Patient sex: F
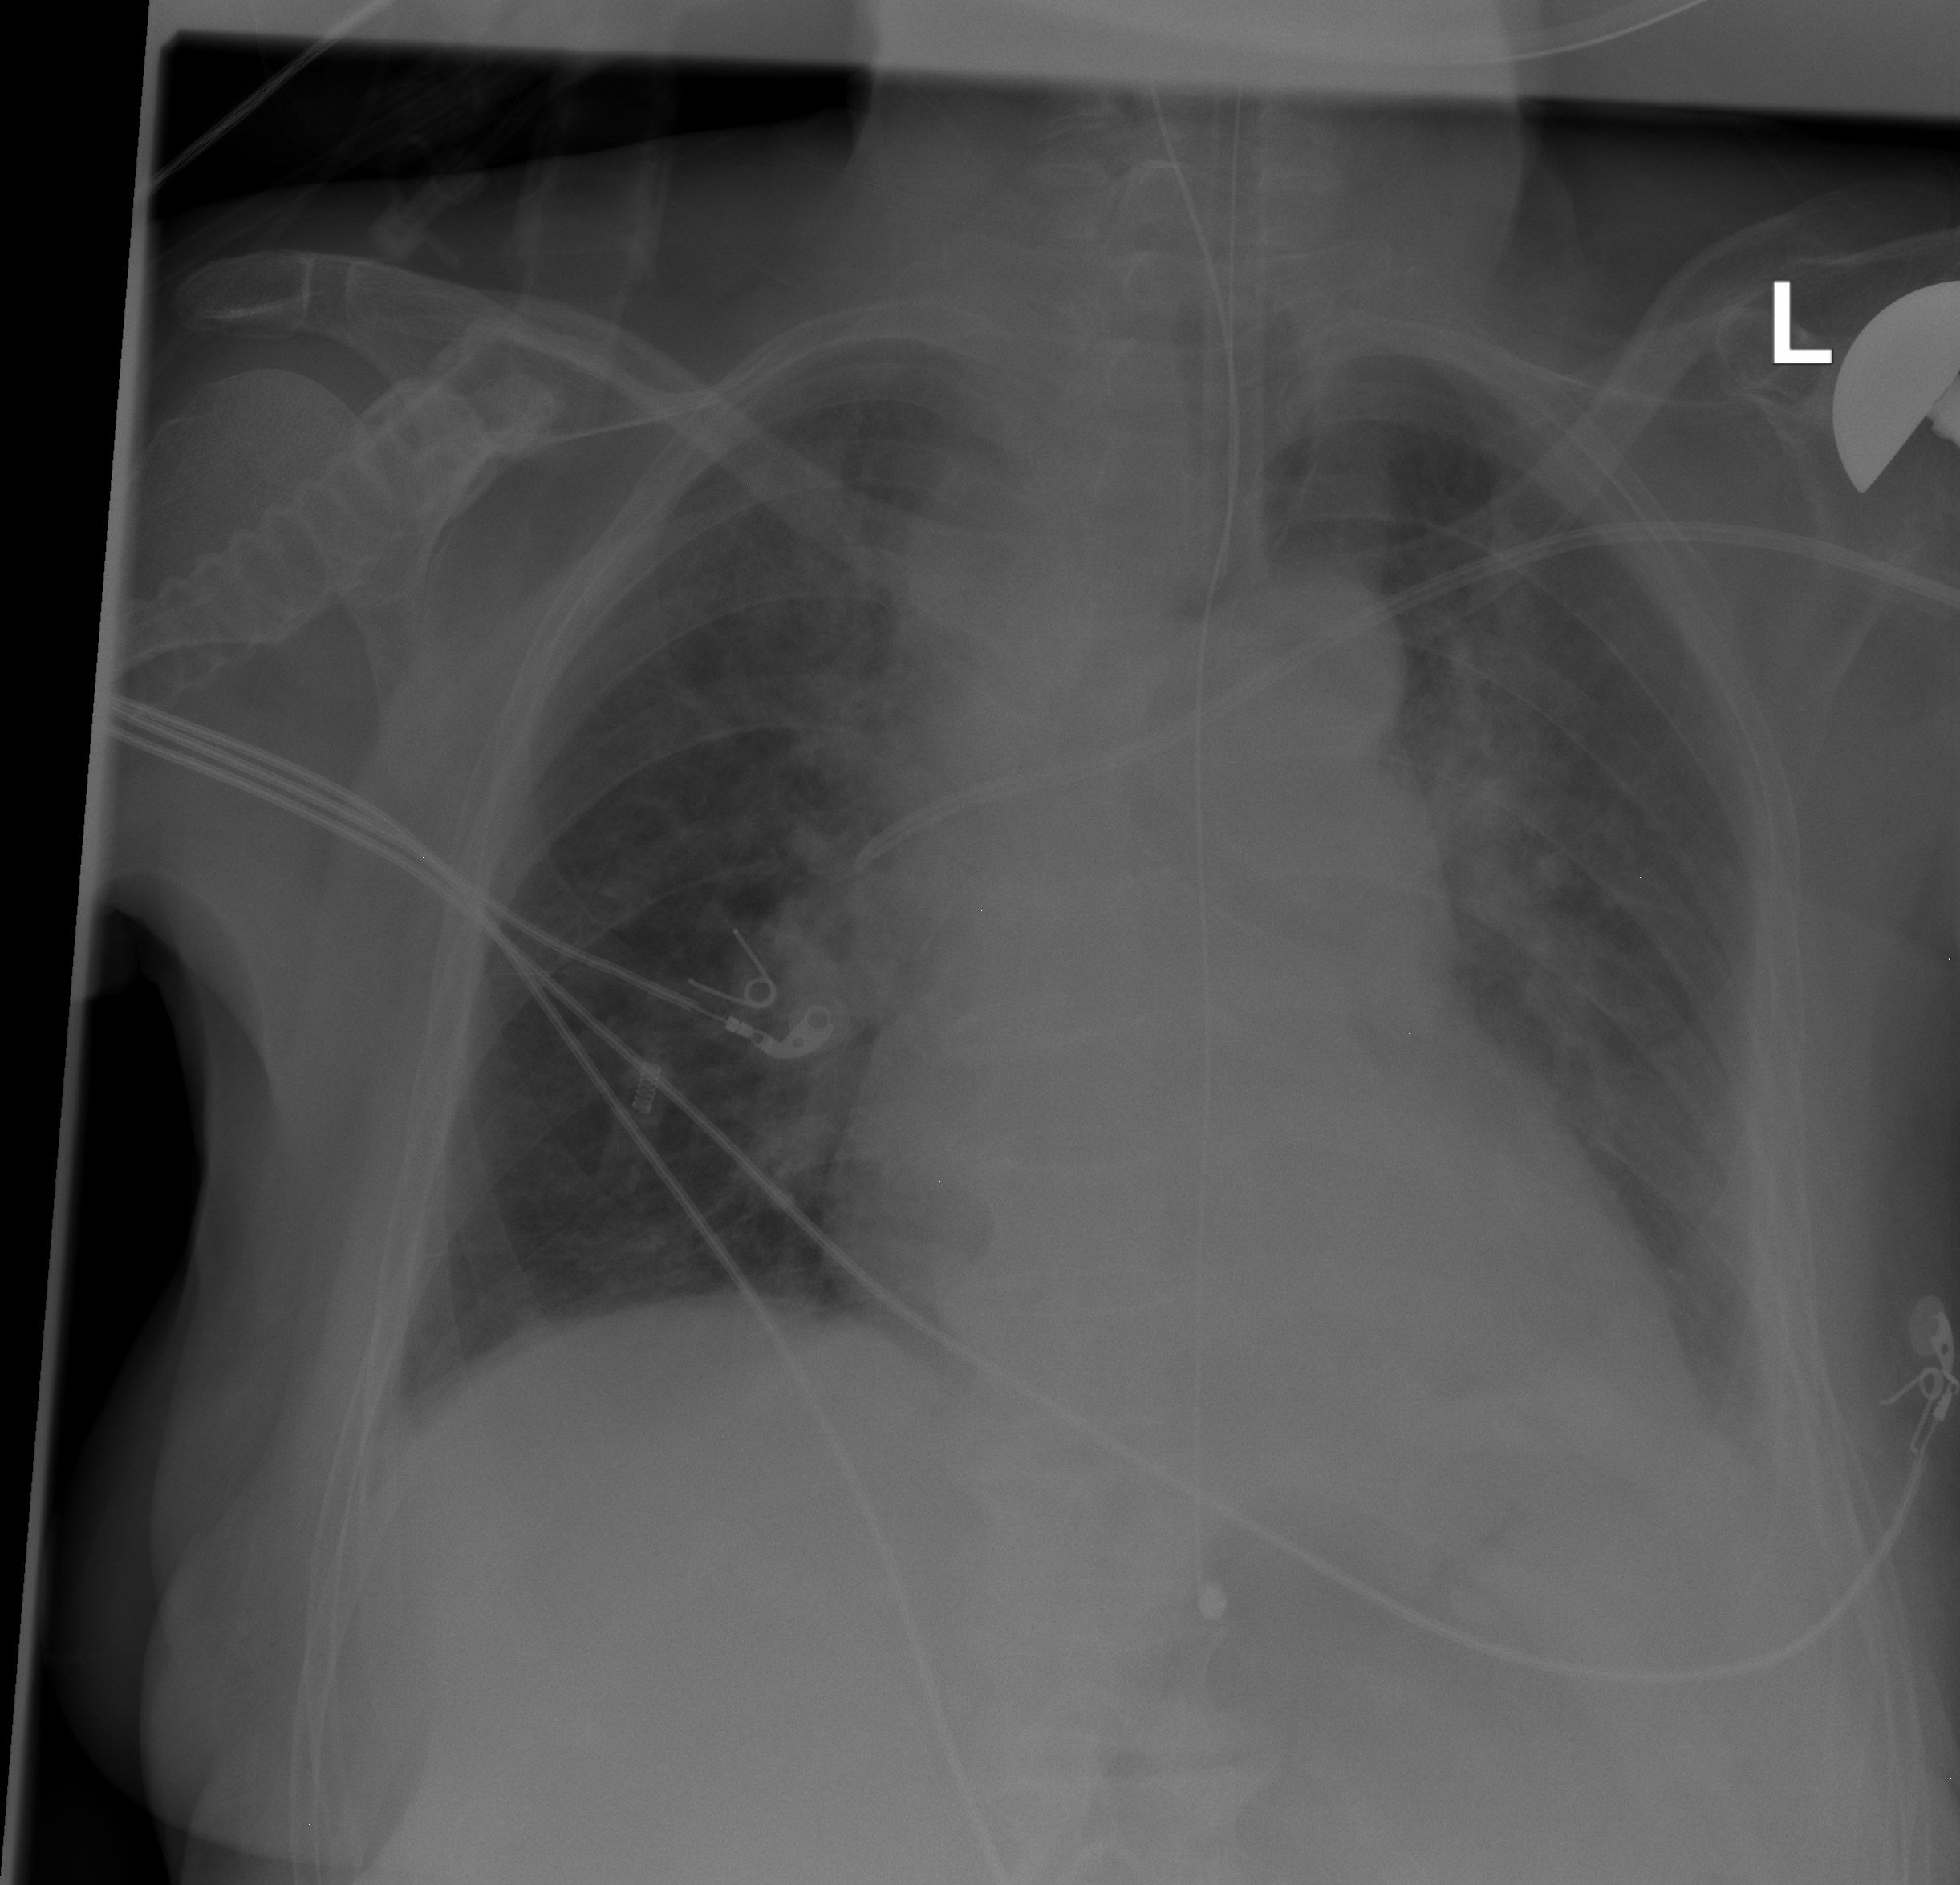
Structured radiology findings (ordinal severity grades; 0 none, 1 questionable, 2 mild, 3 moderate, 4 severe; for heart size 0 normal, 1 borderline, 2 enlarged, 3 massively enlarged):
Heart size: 2
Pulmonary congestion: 2
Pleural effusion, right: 0
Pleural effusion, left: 1
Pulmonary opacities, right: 2
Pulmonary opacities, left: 2
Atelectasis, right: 0
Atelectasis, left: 0